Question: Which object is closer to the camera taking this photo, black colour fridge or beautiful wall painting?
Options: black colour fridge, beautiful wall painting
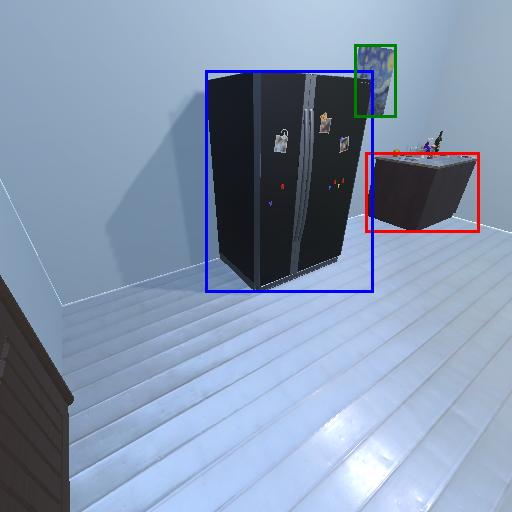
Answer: black colour fridge